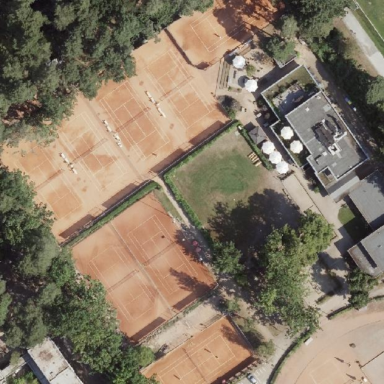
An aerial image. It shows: Tennis court on the leisure land pitch.